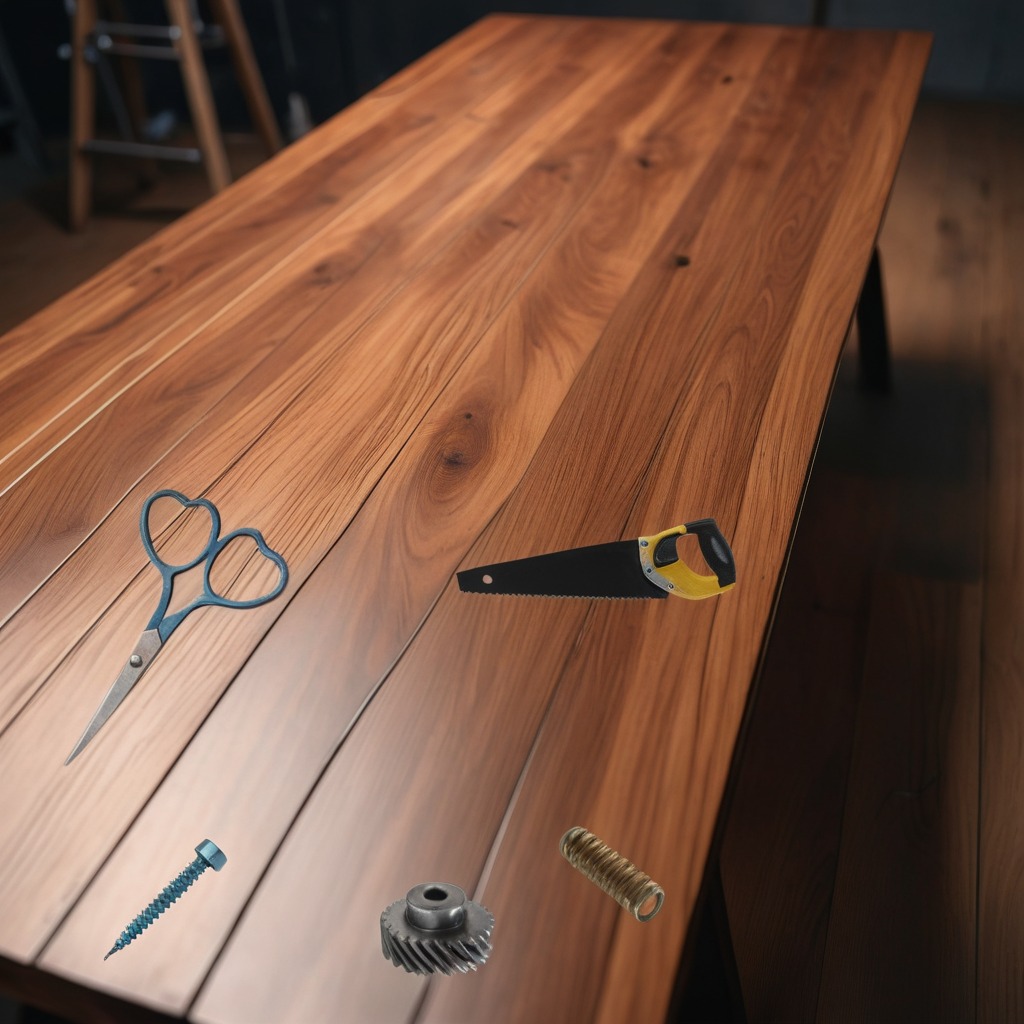
A steel gear with teeth, a metal machine screw, a coiled metal spring, a handheld metal saw, and a pair of scissors are lying on the wooden table.